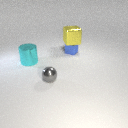
large yellow metal cube above small blue metal cube